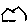
Label: house